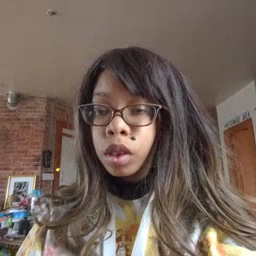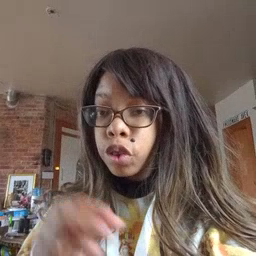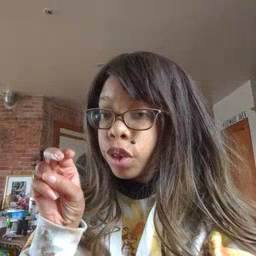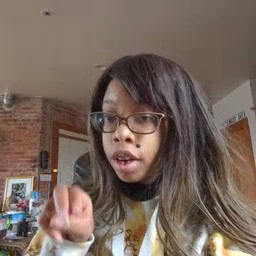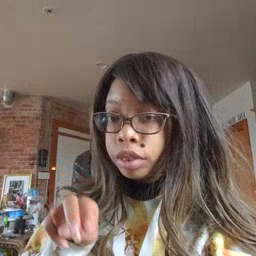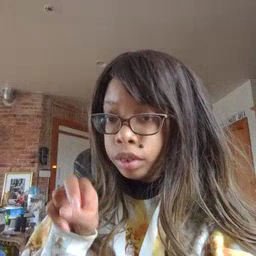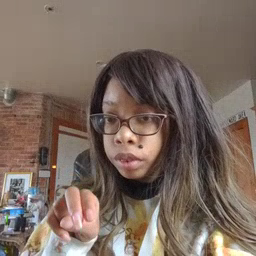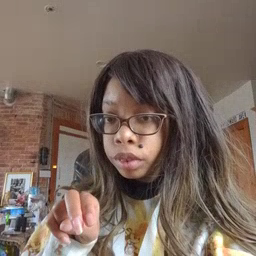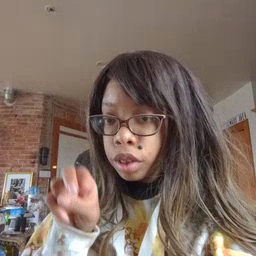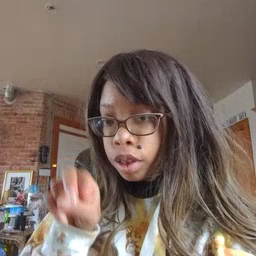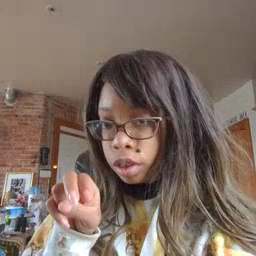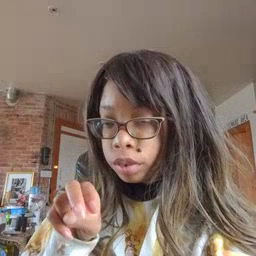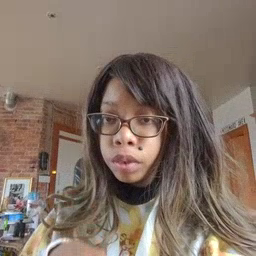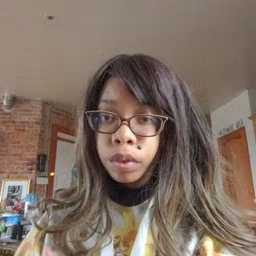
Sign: chair